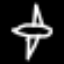
Label: airplane